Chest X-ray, PA view. Patient: 50 years old, sex F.
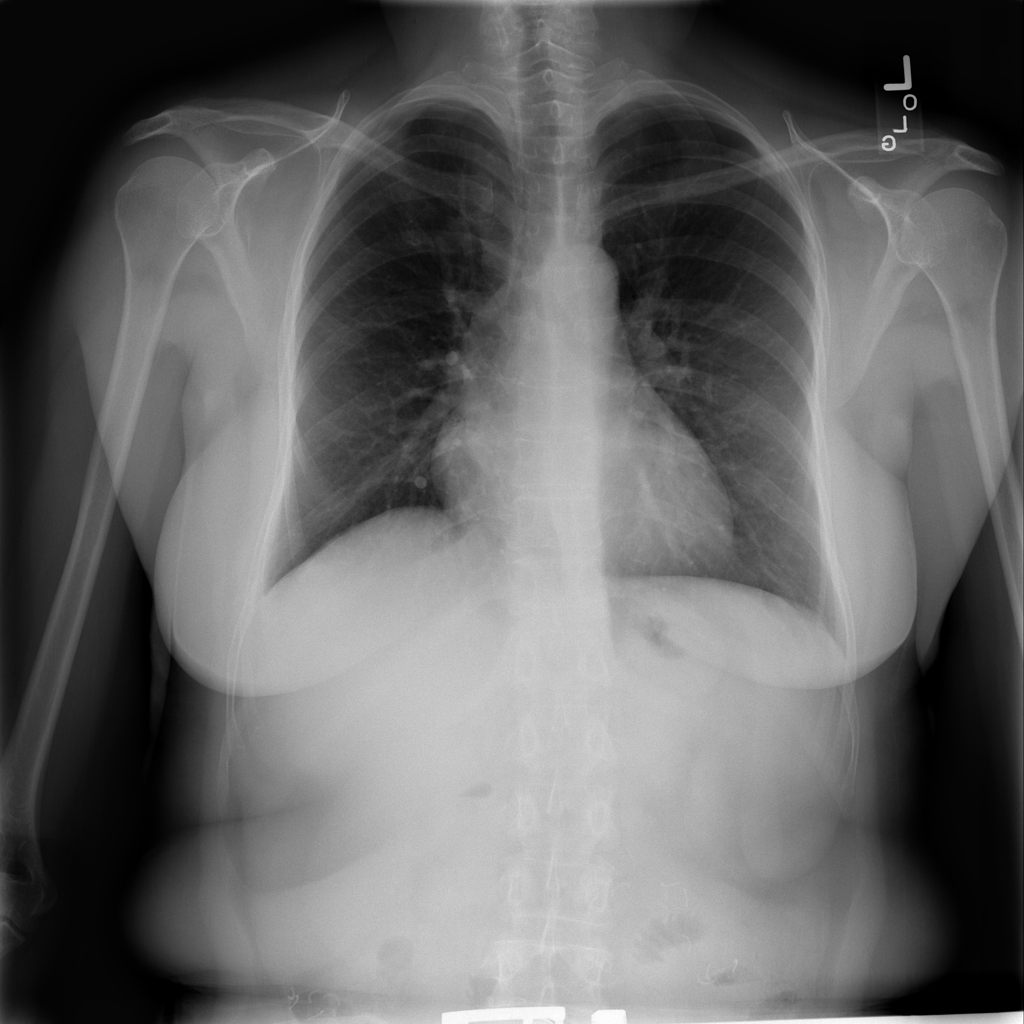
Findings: No Finding